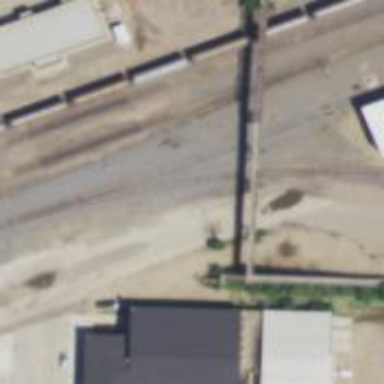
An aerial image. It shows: Railway siding with rails.